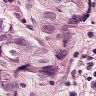
Metastatic tissue present: yes